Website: macys
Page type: cart
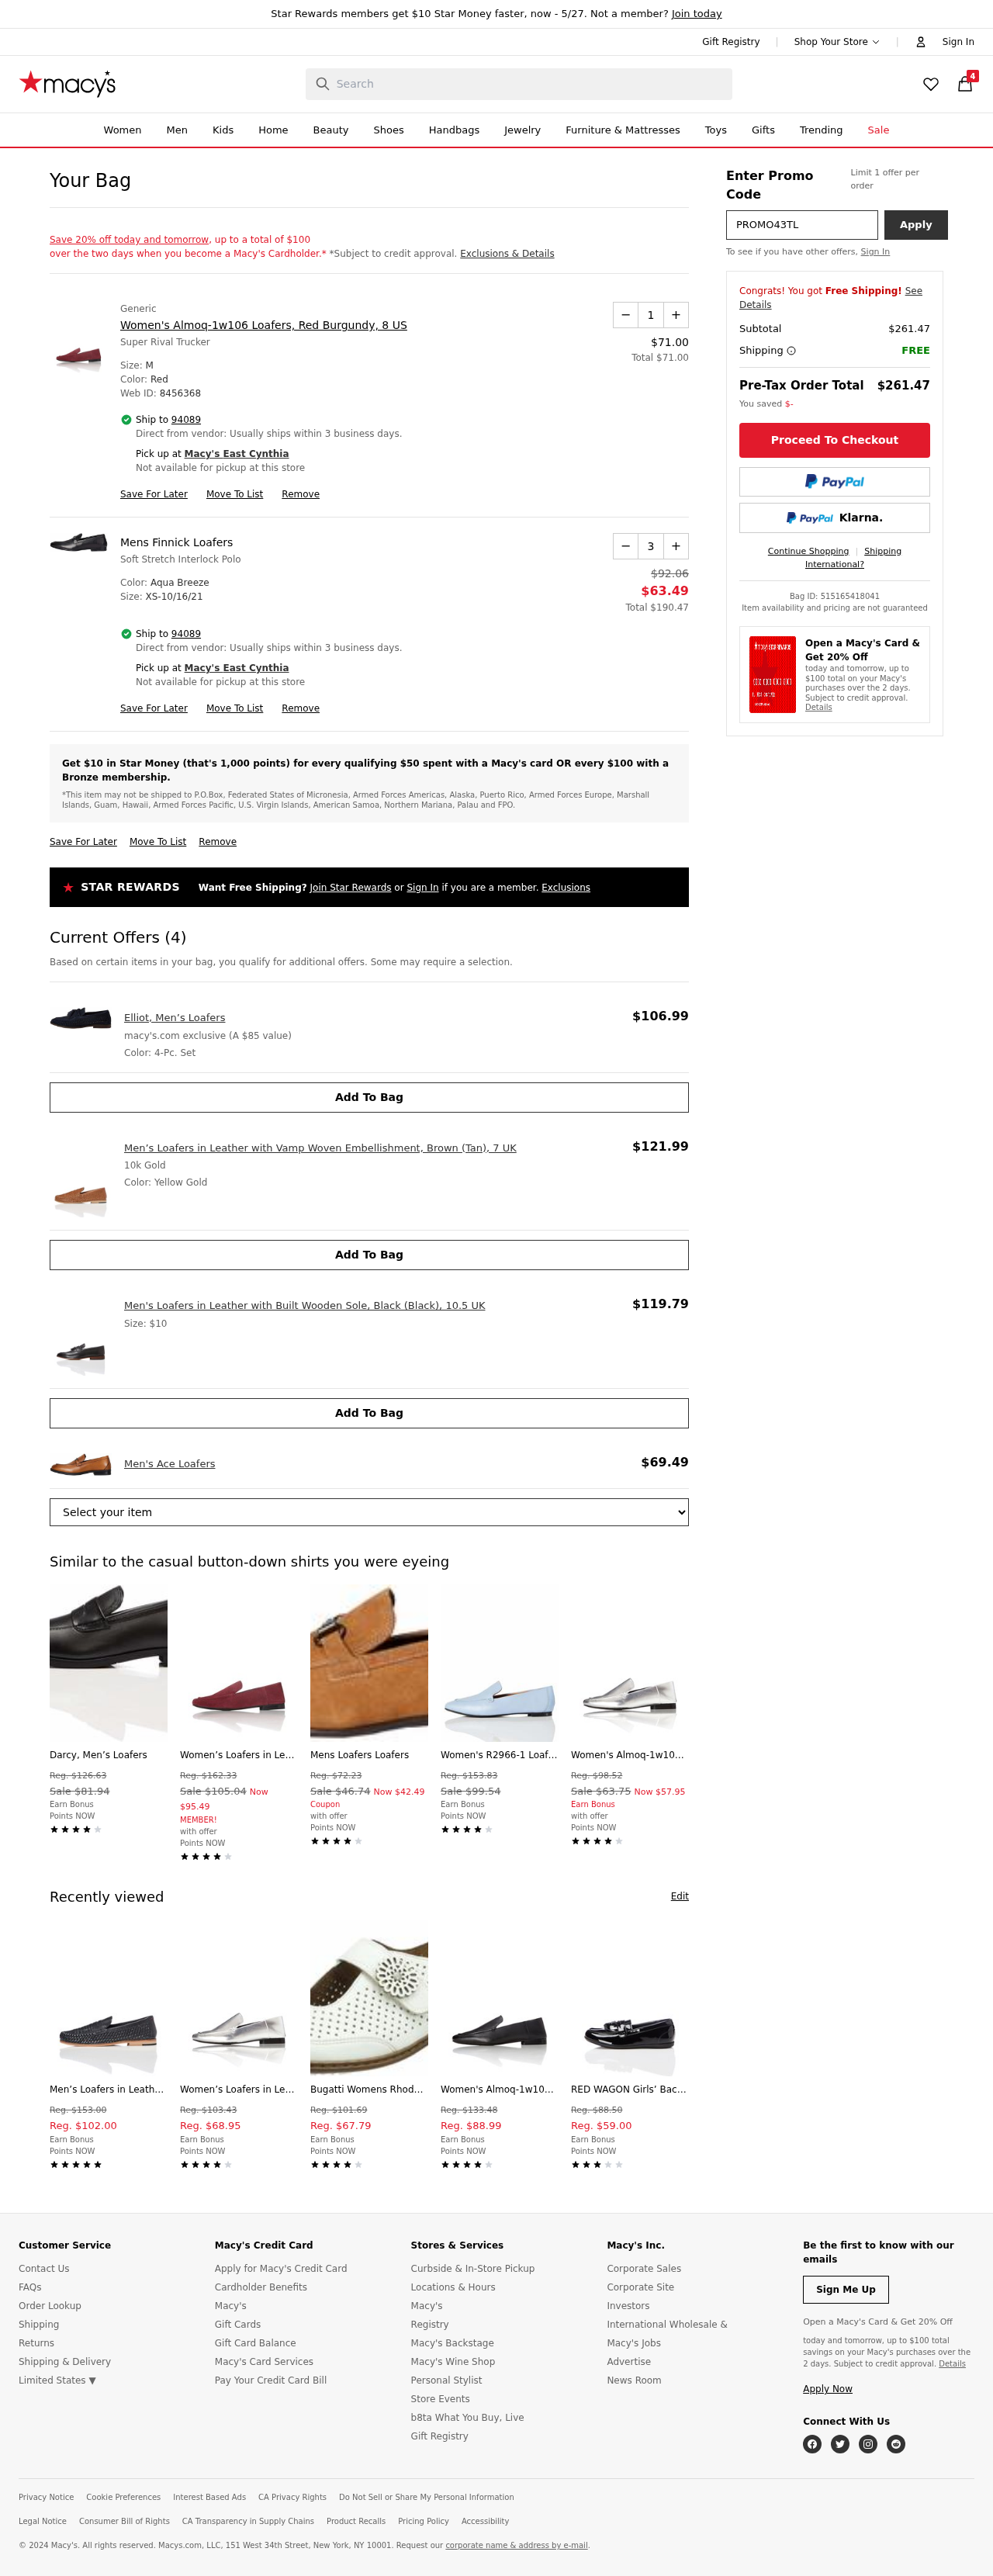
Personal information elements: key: PII_CITY
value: East Cynthia
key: PII_POSTCODE
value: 94089
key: PII_PROMO_CODE
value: PROMO43TL
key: PII_POSTCODE2
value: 94089
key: PII_CITY2
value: East Cynthia
Product elements: key: PRODUCT1_BRAND
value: Generic
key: PRODUCT1_NAME
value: Women's Almoq-1w106 Loafers, Red Burgundy, 8 US
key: PRODUCT1_PRICE
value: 71
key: PRODUCT1_QUANTITY
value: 1
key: PRODUCT2_NAME
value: Mens Finnick Loafers
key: PRODUCT2_PRICE
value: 63.49
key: PRODUCT2_QUANTITY
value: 3
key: PRODUCT3_NAME
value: Elliot, Men’s Loafers
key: PRODUCT3_PRICE
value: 106.99
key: PRODUCT4_NAME
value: Men’s Loafers in Leather with Vamp Woven Embellishment, Brown (Tan), 7 UK
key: PRODUCT4_PRICE
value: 121.99
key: PRODUCT5_NAME
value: Men's Loafers in Leather with Built Wooden Sole, Black (Black), 10.5 UK
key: PRODUCT5_PRICE
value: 119.79
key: PRODUCT6_NAME
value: Men's Ace Loafers
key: PRODUCT6_PRICE
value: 69.49
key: PRODUCT1_TOTAL
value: Total $71.00
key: PRODUCT2_ORIGINAL_PRICE
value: $92.06
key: PRODUCT2_TOTAL
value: Total $190.47
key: PRODUCT7_NAME
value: Darcy, Men’s Loafers
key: PRODUCT7_ORIGINAL_PRICE
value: Reg. $126.63
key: PRODUCT7_SALE_PRICE
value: Sale $81.94
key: PRODUCT8_NAME
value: Women’s Loafers in Leather with Soft Back, Red (Burgundy), 5 UK,ALMOQ-1W1-06
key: PRODUCT8_ORIGINAL_PRICE
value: Reg. $162.33
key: PRODUCT8_SALE_PRICE
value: Sale $105.04
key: PRODUCT8_PRICE
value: Now $95.49
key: PRODUCT9_NAME
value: Mens Loafers Loafers
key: PRODUCT9_ORIGINAL_PRICE
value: Reg. $72.23
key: PRODUCT9_SALE_PRICE
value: Sale $46.74
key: PRODUCT9_PRICE
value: Now $42.49
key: PRODUCT10_NAME
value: Women's R2966-1 Loafers
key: PRODUCT10_ORIGINAL_PRICE
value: Reg. $153.83
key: PRODUCT10_SALE_PRICE
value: Sale $99.54
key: PRODUCT11_NAME
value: Women's Almoq-1w106 Loafers, Silver, 8 US
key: PRODUCT11_ORIGINAL_PRICE
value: Reg. $98.52
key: PRODUCT11_SALE_PRICE
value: Sale $63.75
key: PRODUCT11_PRICE
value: Now $57.95
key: PRODUCT12_NAME
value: Men’s Loafers in Leather with Vamp Woven Embellishment, Black (Black), 10.5 UK
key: PRODUCT12_ORIGINAL_PRICE
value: Reg. $153.00
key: PRODUCT12_PRICE
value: Reg. $102.00
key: PRODUCT13_NAME
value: Women’s Loafers in Leather with Soft Back , Silver , 7 UK ,ALMOQ-1W1-06
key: PRODUCT13_ORIGINAL_PRICE
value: Reg. $103.43
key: PRODUCT13_PRICE
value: Reg. $68.95
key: PRODUCT14_NAME
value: Bugatti Womens Rhodos 2252708 Loafers
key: PRODUCT14_ORIGINAL_PRICE
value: Reg. $101.69
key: PRODUCT14_PRICE
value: Reg. $67.79
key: PRODUCT15_NAME
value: Women's Almoq-1w106 Loafers, Black, 8 US
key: PRODUCT15_ORIGINAL_PRICE
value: Reg. $133.48
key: PRODUCT15_PRICE
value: Reg. $88.99
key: PRODUCT16_NAME
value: RED WAGON Girls’ Back to School Tassel Loafers
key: PRODUCT16_ORIGINAL_PRICE
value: Reg. $88.50
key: PRODUCT16_PRICE
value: Reg. $59.00
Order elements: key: ORDER_NUM_ITEMS
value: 4
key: ORDER_SUBTOTAL
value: $261.47
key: ORDER_SUBTOTAL2
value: $261.47
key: ORDER_ID
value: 515165418041
Search elements: key: HEADER_SEARCH
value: Search